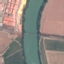
Land use / land cover: River